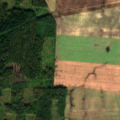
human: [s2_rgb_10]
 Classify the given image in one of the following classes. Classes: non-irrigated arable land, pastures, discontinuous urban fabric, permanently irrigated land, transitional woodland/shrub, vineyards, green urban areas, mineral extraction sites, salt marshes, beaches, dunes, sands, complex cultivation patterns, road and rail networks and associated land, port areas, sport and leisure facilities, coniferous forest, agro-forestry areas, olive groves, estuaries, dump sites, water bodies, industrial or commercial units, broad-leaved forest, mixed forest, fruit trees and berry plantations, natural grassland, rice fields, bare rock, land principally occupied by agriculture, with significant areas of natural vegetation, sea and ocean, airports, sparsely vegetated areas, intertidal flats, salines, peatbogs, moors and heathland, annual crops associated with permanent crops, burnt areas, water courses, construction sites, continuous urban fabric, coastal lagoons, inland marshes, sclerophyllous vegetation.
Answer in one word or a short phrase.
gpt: non-irrigated arable land, broad-leaved forest